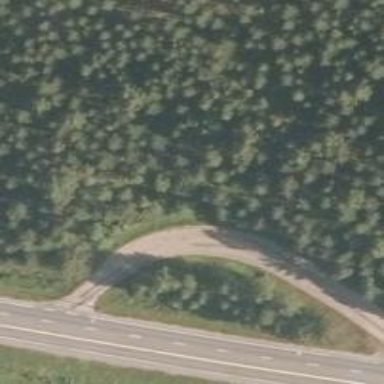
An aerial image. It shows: Rest area along the road.